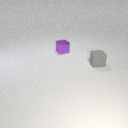
small gray rubber cube in front of small purple metal cube